【题型】解答题　【知识点】解析几何　【难度】medium
已知圆$F:(x-2)^2+y^2=1$，动圆$P$与圆$F$内切，且与定直线$x=-3$相切，设圆心$P$的轨迹为$\Gamma$。

(1) 求$\Gamma$的方程；
(2) 若直线$l$过点$F$，且与$\Gamma$交于$A,B$两点：
① 若直线$l$与$y$轴交于$M$，满足$\overrightarrow{MA}=\lambda\overrightarrow{AF}$，$\overrightarrow{MF}=\mu\overrightarrow{FB}(\lambda>0,\mu>0)$，试探究$\lambda$与$\mu$的关系；
② 过点$A,B$分别作曲线$\Gamma$的切线相交于点$P$，求$\triangle PAB$面积的最小值。
【解答】
\textbf{【答案】}
(1) $y^2=8x$；
(2) ①$\lambda=\mu$；②$16$。

\textbf{【知识点】} 求平面轨迹方程、抛物线中三角形（四边形）的面积问题、直线与抛物线交点相关问题。

\textbf{【分析】}
(1) 设$P(x,y)$，列出$x,y$满足的方程即可；
(2) ①利用直线$l$的斜率和$\lambda,\mu$之间的关系求解即可；
②设点的坐标，联立方程，用韦达定理将$\triangle PAB$的面积表示出来即可。

\textbf{【详解】}
(1) 设$P(x,y)$，圆$P$的半径为$R$，由题可知，点$P$在直线$x=-3$右侧，
因为圆$P$与定直线$x=-3$相切，所以$R=x+3$。
又圆$P$与圆$F$内切，
所以$R=|PF|+1=\sqrt{(x-2)^2+y^2}+1$，
所以$x+3=\sqrt{(x-2)^2+y^2}+1$，化简得$y^2=8x$，即$\Gamma$的方程为$y^2=8x$。

(2) ①由题意得$F(2,0)$，直线$l$的斜率一定存在，
设直线$l$的方程为$y=k(x-2)$，$A(x_1,y_1)$，$B(x_2,y_2)$，
则$M(0,-2k)$，因为$\overrightarrow{MA}=\lambda\overrightarrow{AF}$，所以$(x_1,y_1+2k)=\lambda(2-x_1,0-y_1)$，
解得$x_1=\frac{2\lambda}{1+\lambda}$，$y_1=\frac{-2k}{1+\lambda}$。
因为点$A$在$\Gamma$上，所以$y_1^2=8x_1$，即$\left(\frac{-2k}{1+\lambda}\right)^2=\frac{16\lambda}{1+\lambda}$，
所以$k^2=4\lambda(1+\lambda)$。
同理，由$\overrightarrow{MF}=\mu\overrightarrow{FB}$，
解得$x_2=2+\frac{2}{\mu}$，$y_2=\frac{2k}{\mu}$。
因为点$B$在$\Gamma$上，所以$y_2^2=8x_2$，即$\left(\frac{2k}{\mu}\right)^2=8\left(2+\frac{2}{\mu}\right)$，所以$k^2=4\mu(1+\mu)$。
由$4\lambda(1+\lambda)=4\mu(1+\mu)$，得$(\lambda-\mu)(\lambda+\mu+1)=0$。
因为$\lambda>0,\mu>0$，所以$\lambda+\mu+1\neq0$，即$\lambda=\mu$。

②由题意得直线$l$的斜率一定不为0，
设直线$l$的方程为$x=my+2$，$A(x_1,y_1)$，$B(x_2,y_2)$。
设直线$PA$的方程为$y-y_1=k(x-x_1)$，
$\begin{cases}y-y_1=k(x-x_1)\\y^2=8x\end{cases}$，消去$x$，得$ky^2-8y+8y_1-y_1^2k=0$，
因为直线$PA$与抛物线$\Gamma$有一个交点，
$\Delta=64-4k\times(8y_1-y_1^2k)=0$，解得$k=\frac{4}{y_1}$。
直线$AP$的方程为$y-y_1=\frac{4}{y_1}(x-x_1)$。
同理可得，直线$BP$的方程为$y-y_2=\frac{4}{y_2}(x-x_2)$。
联立方程$\begin{cases}x=my+2\\y^2=8x\end{cases}\Rightarrow y^2-8my-16=0\Rightarrow\begin{cases}y_1+y_2=8m\\y_1y_2=-16\end{cases}$。
联立方程$\begin{cases}y-y_1=\frac{4}{y_1}(x-x_1)\\y-y_2=\frac{4}{y_2}(x-x_2)\end{cases}\Rightarrow P\left(\frac{y_1y_2}{8},\frac{y_1+y_2}{2}\right)\Rightarrow P(-2,4m)$。
则弦长$|AB|=x_1+x_2+2=my_1+2+my_2+2+2=m(y_1+y_2)+8=8m^2+8$，
点$P$到直线$AB$的距离为$d=\frac{|-2-m\cdot(4m)-2|}{\sqrt{m^2+1}}=4\sqrt{m^2+1}$，
$S_{\triangle PAB}=\frac{1}{2}\times(8m^2+8)\times4\sqrt{m^2+1}=16(m^2+1)\sqrt{m^2+1}$。
因为函数随着$m^2$的增加，面积也单调递增，则当$m=0$时，$S_{\triangle PAB}$取到最大值为$16$。

\textbf{【点睛】} 关键点点睛：第二问②的关键是得出$S_{\triangle PAB}$的表达式，由此即可顺利得解。

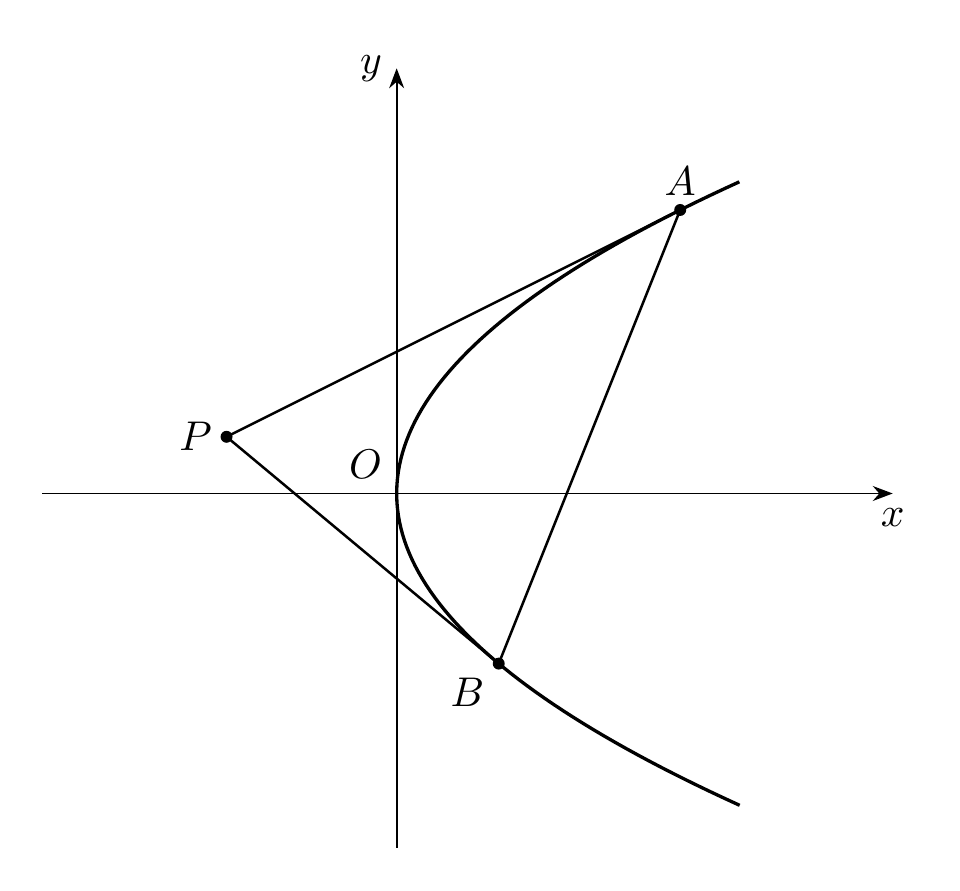